Question: I need to have a check box in a column header of a TListView:

I have tried the following code:
'''
with CheckBox1 do
begin
Parent := ListView1;
Top := 0;
Left := 4;
end;
'''
but the check box doesn't always work as expected. How can I properly create a check box in TListView header column ?
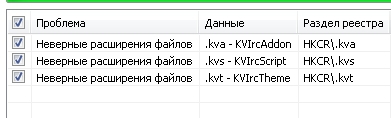
Answer: The following code will add the check box to the list view's header and shows how to handle the click event for it.
'''
unit Unit1;
interface
uses
Windows, Messages, SysUtils, Variants, Classes, Graphics, Controls, Forms,
Dialogs, ComCtrls, CommCtrl;
type
TForm1 = class(TForm)
ListView1: TListView;
procedure FormCreate(Sender: TObject);
private
HeaderID: Integer;
procedure WMNotify(var AMessage: TWMNotify); message WM_NOTIFY;
public
{ Public declarations }
end;
var
Form1: TForm1;
implementation
{$R *.dfm}
procedure TForm1.WMNotify(var AMessage: TWMNotify);
begin
if AMessage.NMHdr^.idFrom = HeaderID then
if AMessage.NMHdr^.code = HDN_ITEMSTATEICONCLICK then
ShowMessage('You have clicked the header check box');
inherited;
end;
procedure TForm1.FormCreate(Sender: TObject);
var
HeaderHandle: HWND;
HeaderItem: HD_ITEM;
HeaderStyle: Integer;
begin
ListView_SetExtendedListViewStyle(ListView1.Handle, LVS_EX_CHECKBOXES or LVS_EX_FULLROWSELECT);
HeaderHandle := ListView_GetHeader(ListView1.Handle);
HeaderStyle := GetWindowLong(HeaderHandle, GWL_STYLE);
HeaderStyle := HeaderStyle or HDS_CHECKBOXES;
SetWindowLong(HeaderHandle, GWL_STYLE, HeaderStyle);
HeaderItem.Mask := HDI_FORMAT;
Header_GetItem(HeaderHandle, 0, HeaderItem);
HeaderItem.fmt := HeaderItem.fmt or HDF_CHECKBOX or HDF_FIXEDWIDTH;
Header_SetItem(HeaderHandle, 0, HeaderItem);
HeaderID := GetDlgCtrlID(HeaderHandle);
end;
end.
'''